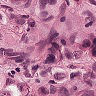
Metastatic tissue present: yes